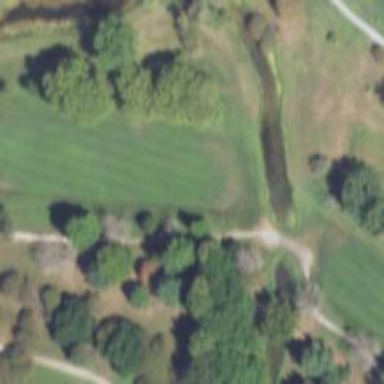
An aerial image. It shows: Golf hole.